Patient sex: M
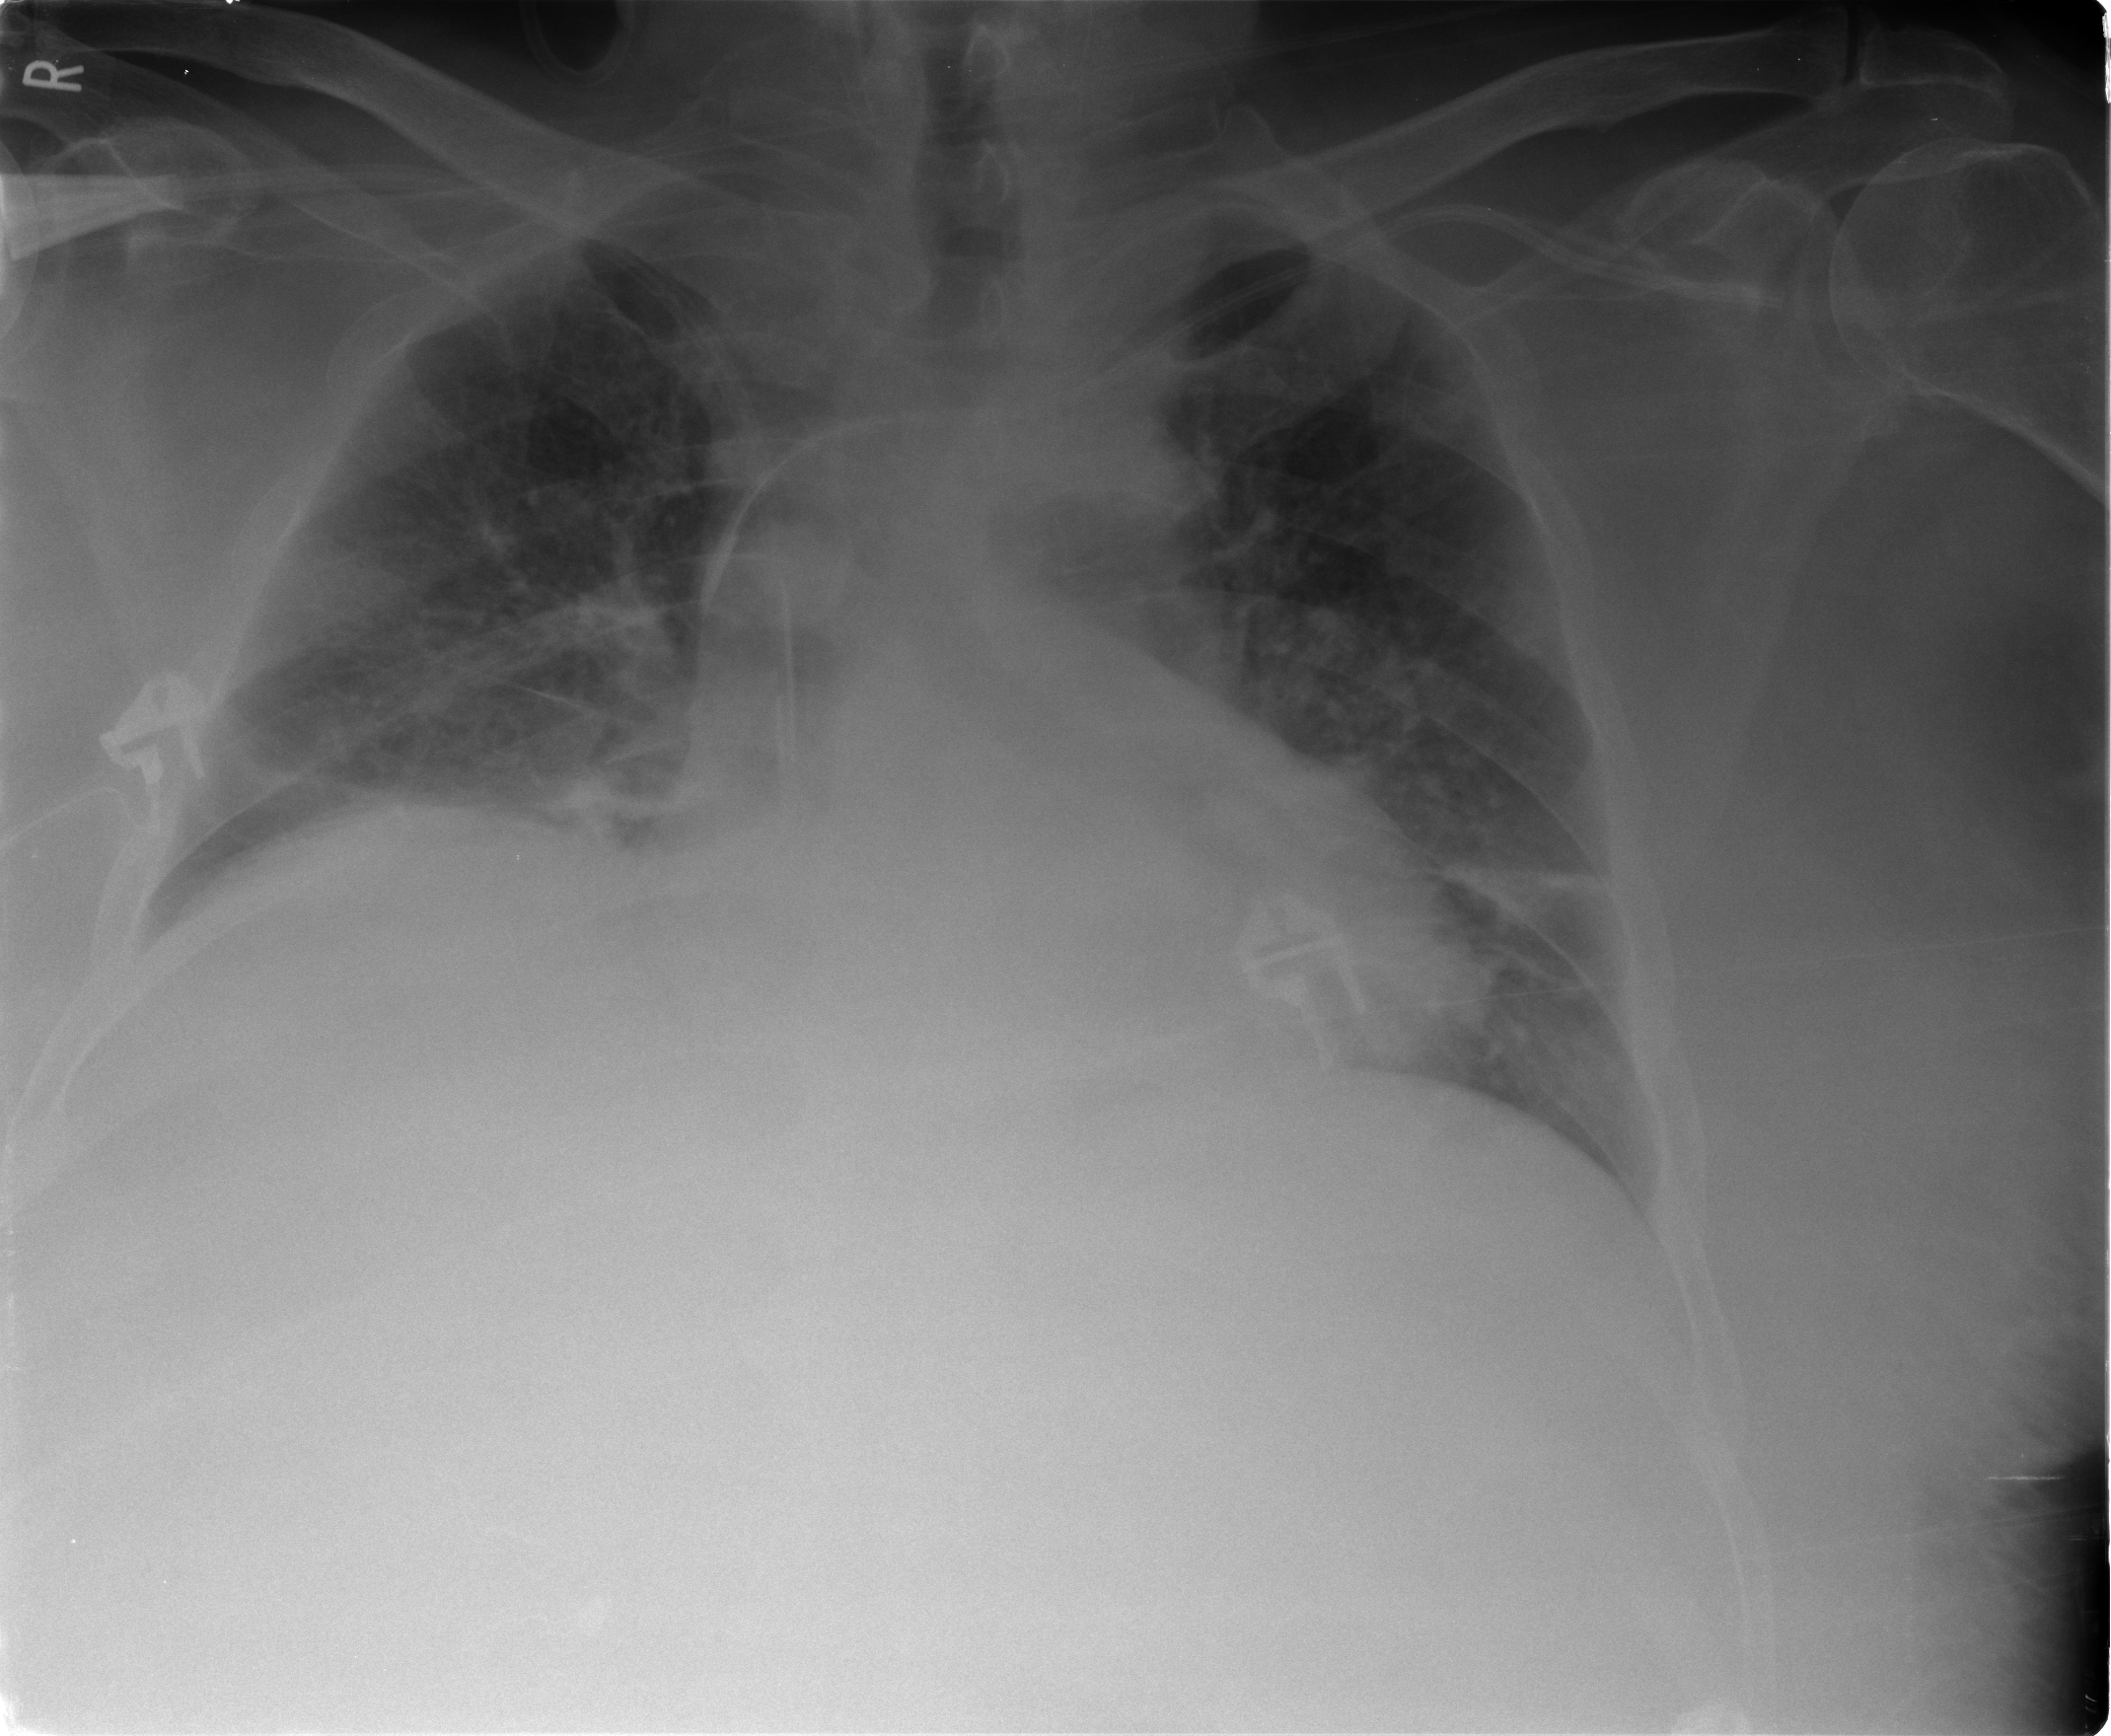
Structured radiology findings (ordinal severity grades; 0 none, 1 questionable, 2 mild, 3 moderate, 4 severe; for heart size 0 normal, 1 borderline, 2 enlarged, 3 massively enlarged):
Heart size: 2
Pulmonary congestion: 2
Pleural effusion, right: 0
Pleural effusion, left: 0
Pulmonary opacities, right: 3
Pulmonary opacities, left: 3
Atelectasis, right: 2
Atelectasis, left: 2